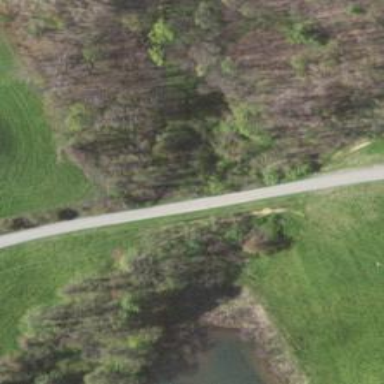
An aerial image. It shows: Culvert tunnel.